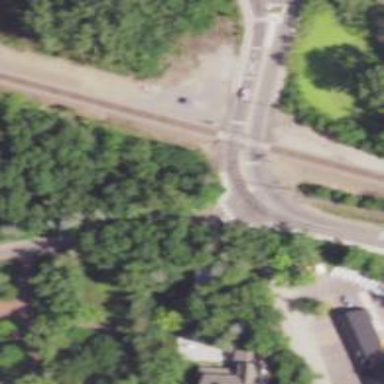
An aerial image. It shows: Railway crossing.